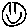
Label: smiley face